Interaction volume radius: 10 \u00c5
Interaction volume height: 10 \u00c5
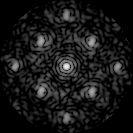
Disorder parameter: 0.3838